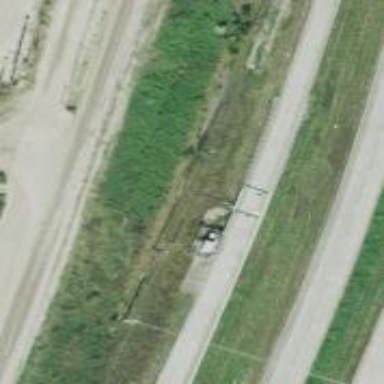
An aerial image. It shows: Trunk link highway.